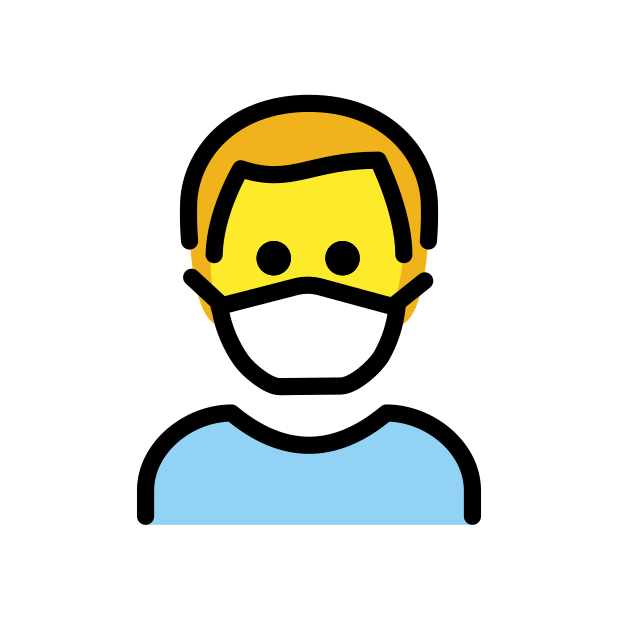
man with medical mask